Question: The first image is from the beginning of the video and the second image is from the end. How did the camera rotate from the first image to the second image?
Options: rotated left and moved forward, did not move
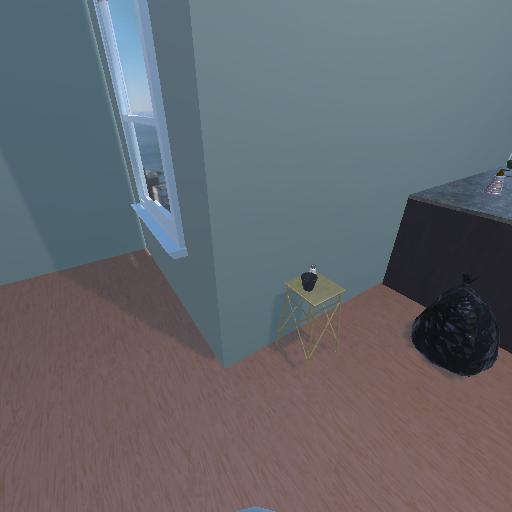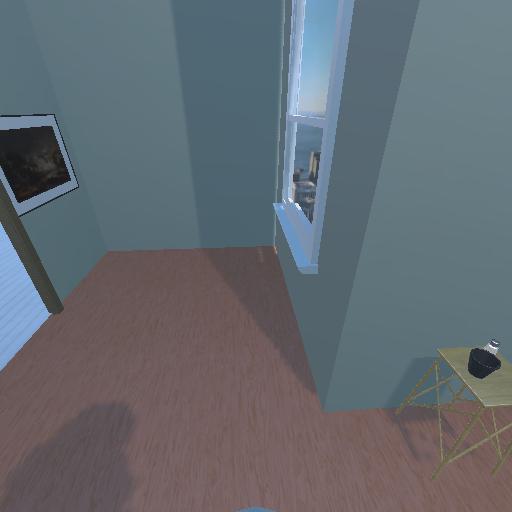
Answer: rotated left and moved forward